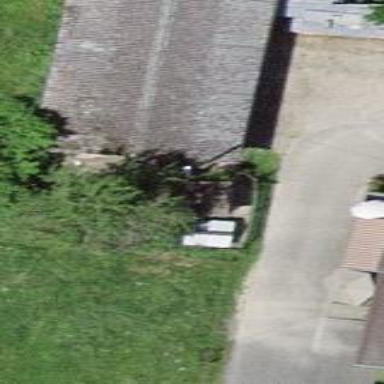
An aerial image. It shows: Rural barn.